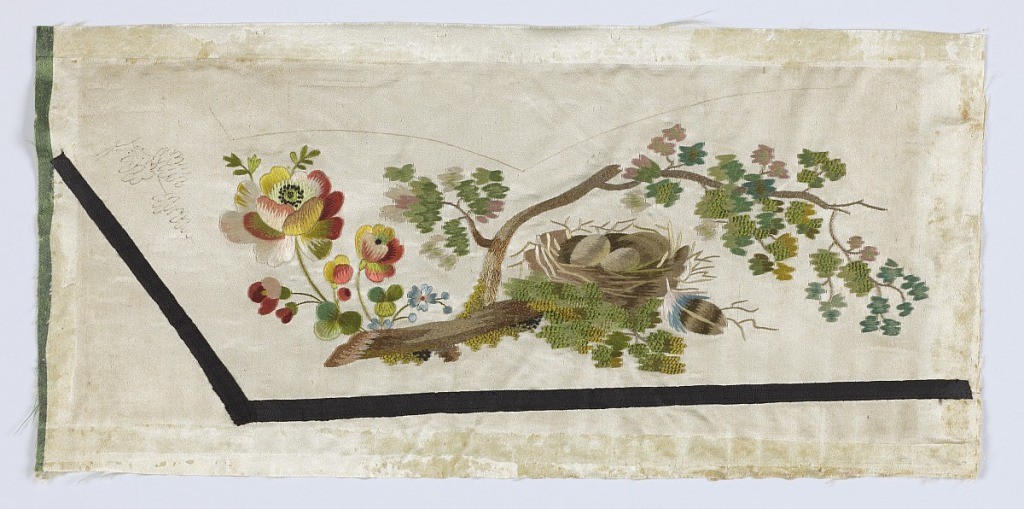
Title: Salesman's sample
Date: late 18th century
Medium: silk Technique: satin and stem stitches with French knots on warp-float plain weave Label: silk embroidered in satin, stem and knot stitches on silk warp-float plain weave
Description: Salesman's samples for embroidered waistcoats. Component "a" has a large parrot tulip, smaller flowers and two snails. Component "b" has roses and other flowers that surround a small pool of water. Component "c" has flowers and a tree branch that supports a bird's next with two eggs and a single feather. Worked in multicolored silk on white taffeta.